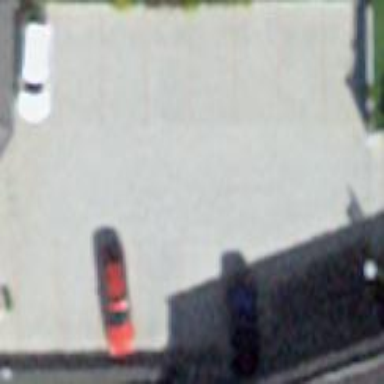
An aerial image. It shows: Parking area with surface.